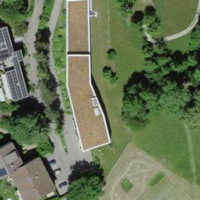
EUNIS habitat code: 55
Species observed at this site:
Cornus sanguinea
Symphoricarpos albus